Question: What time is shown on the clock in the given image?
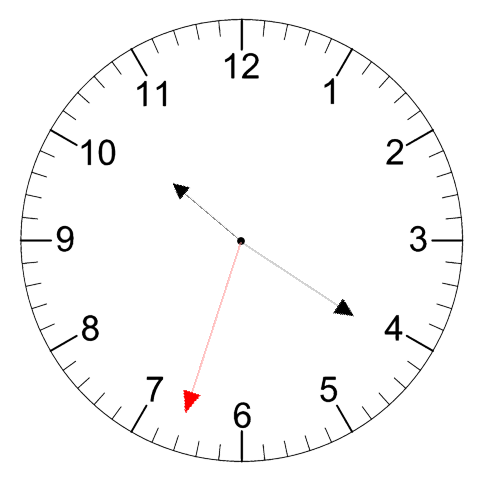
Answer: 10:20:33